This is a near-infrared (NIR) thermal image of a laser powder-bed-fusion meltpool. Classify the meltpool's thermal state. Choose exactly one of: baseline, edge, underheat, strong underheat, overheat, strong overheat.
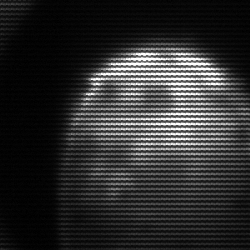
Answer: edge